Interaction volume radius: 5 \u00c5
Interaction volume height: 10 \u00c5
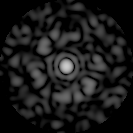
Disorder parameter: 0.8124